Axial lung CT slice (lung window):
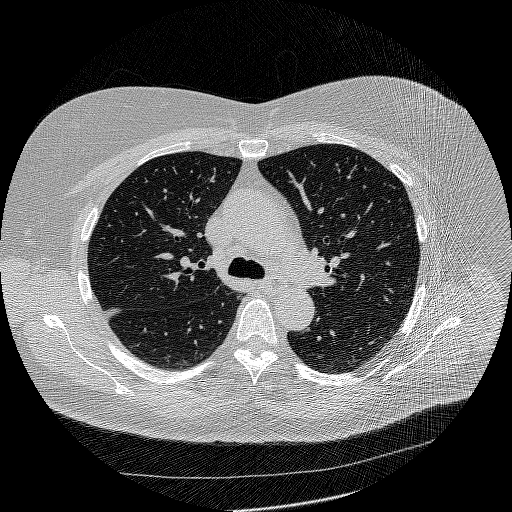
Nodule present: no